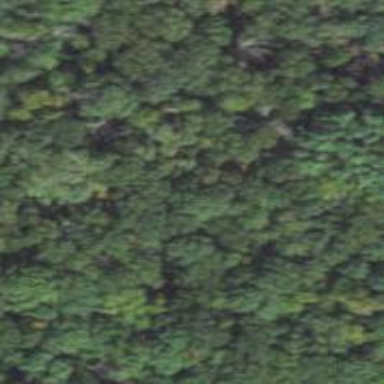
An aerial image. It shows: Woodland consisting mainly of needle-leaved trees.